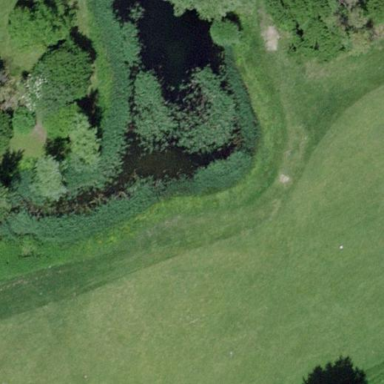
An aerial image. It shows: Penalty area on golf course.